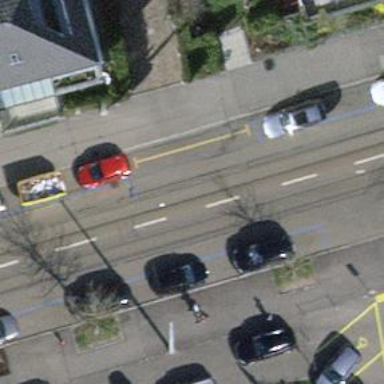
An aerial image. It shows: Residential road with asphalt surface. There are separate sidewalks on both sides. Tram rails are embedded in the road.